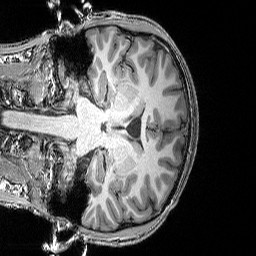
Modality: T1w
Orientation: coronal
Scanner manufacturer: siemens
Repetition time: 2.25 s
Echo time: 0.00418 s